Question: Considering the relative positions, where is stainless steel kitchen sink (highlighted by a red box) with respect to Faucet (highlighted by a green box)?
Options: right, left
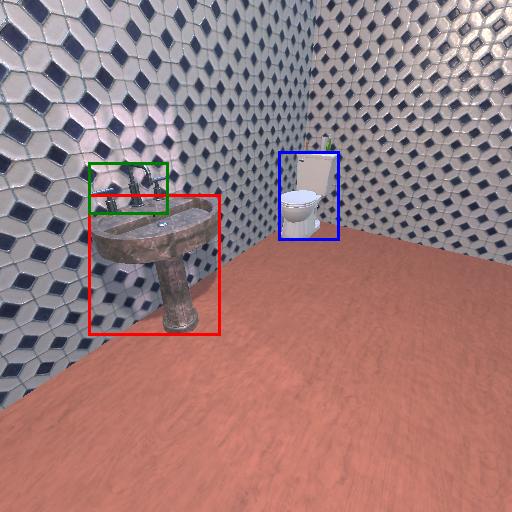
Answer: right